Question: I have a file with 1000 rows of codes (ex:91111110<PHONE>0023 etc).
What is the best way to insert all of this at once into the database without staying one day and writing the sql code?

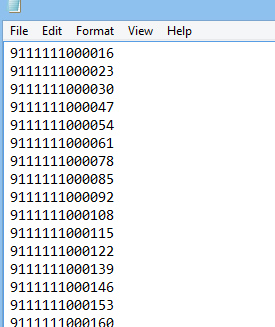
Answer: I don't know what data base are you using. You can search for "Bulk Insert" for your data base, it allows you to insert complete file in one step.
If you need to create an instruction like this:
'''
INSERT CodesTable VALUES
(91111),
(91112),
...
(91999)
'''
You could open/copy&past the file in query editor. Make a search and replace, searching for new line character (enabling regular expression usually, verify your software version) and replace it for without quotes, or supposing new line is '
' you could replace with without quotes.
Then add the first line (without quotes).
Verify that last entry have a closing (without quotes).
Run the script or save it for later use.